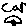
Label: car